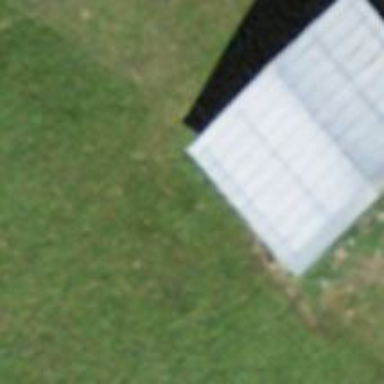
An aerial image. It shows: Shed.